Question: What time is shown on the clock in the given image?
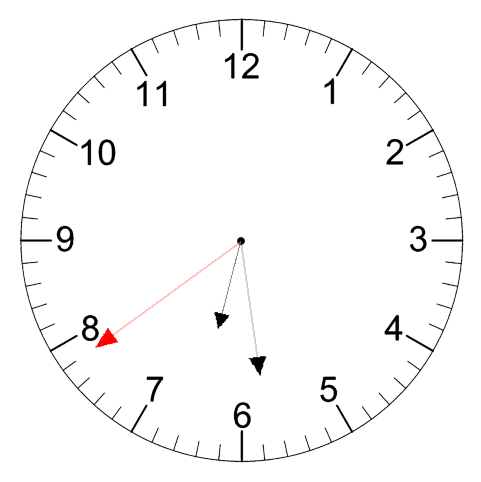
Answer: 06:28:39